Field crop: maize
Growth stage: 2
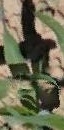
Species: maize